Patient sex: F
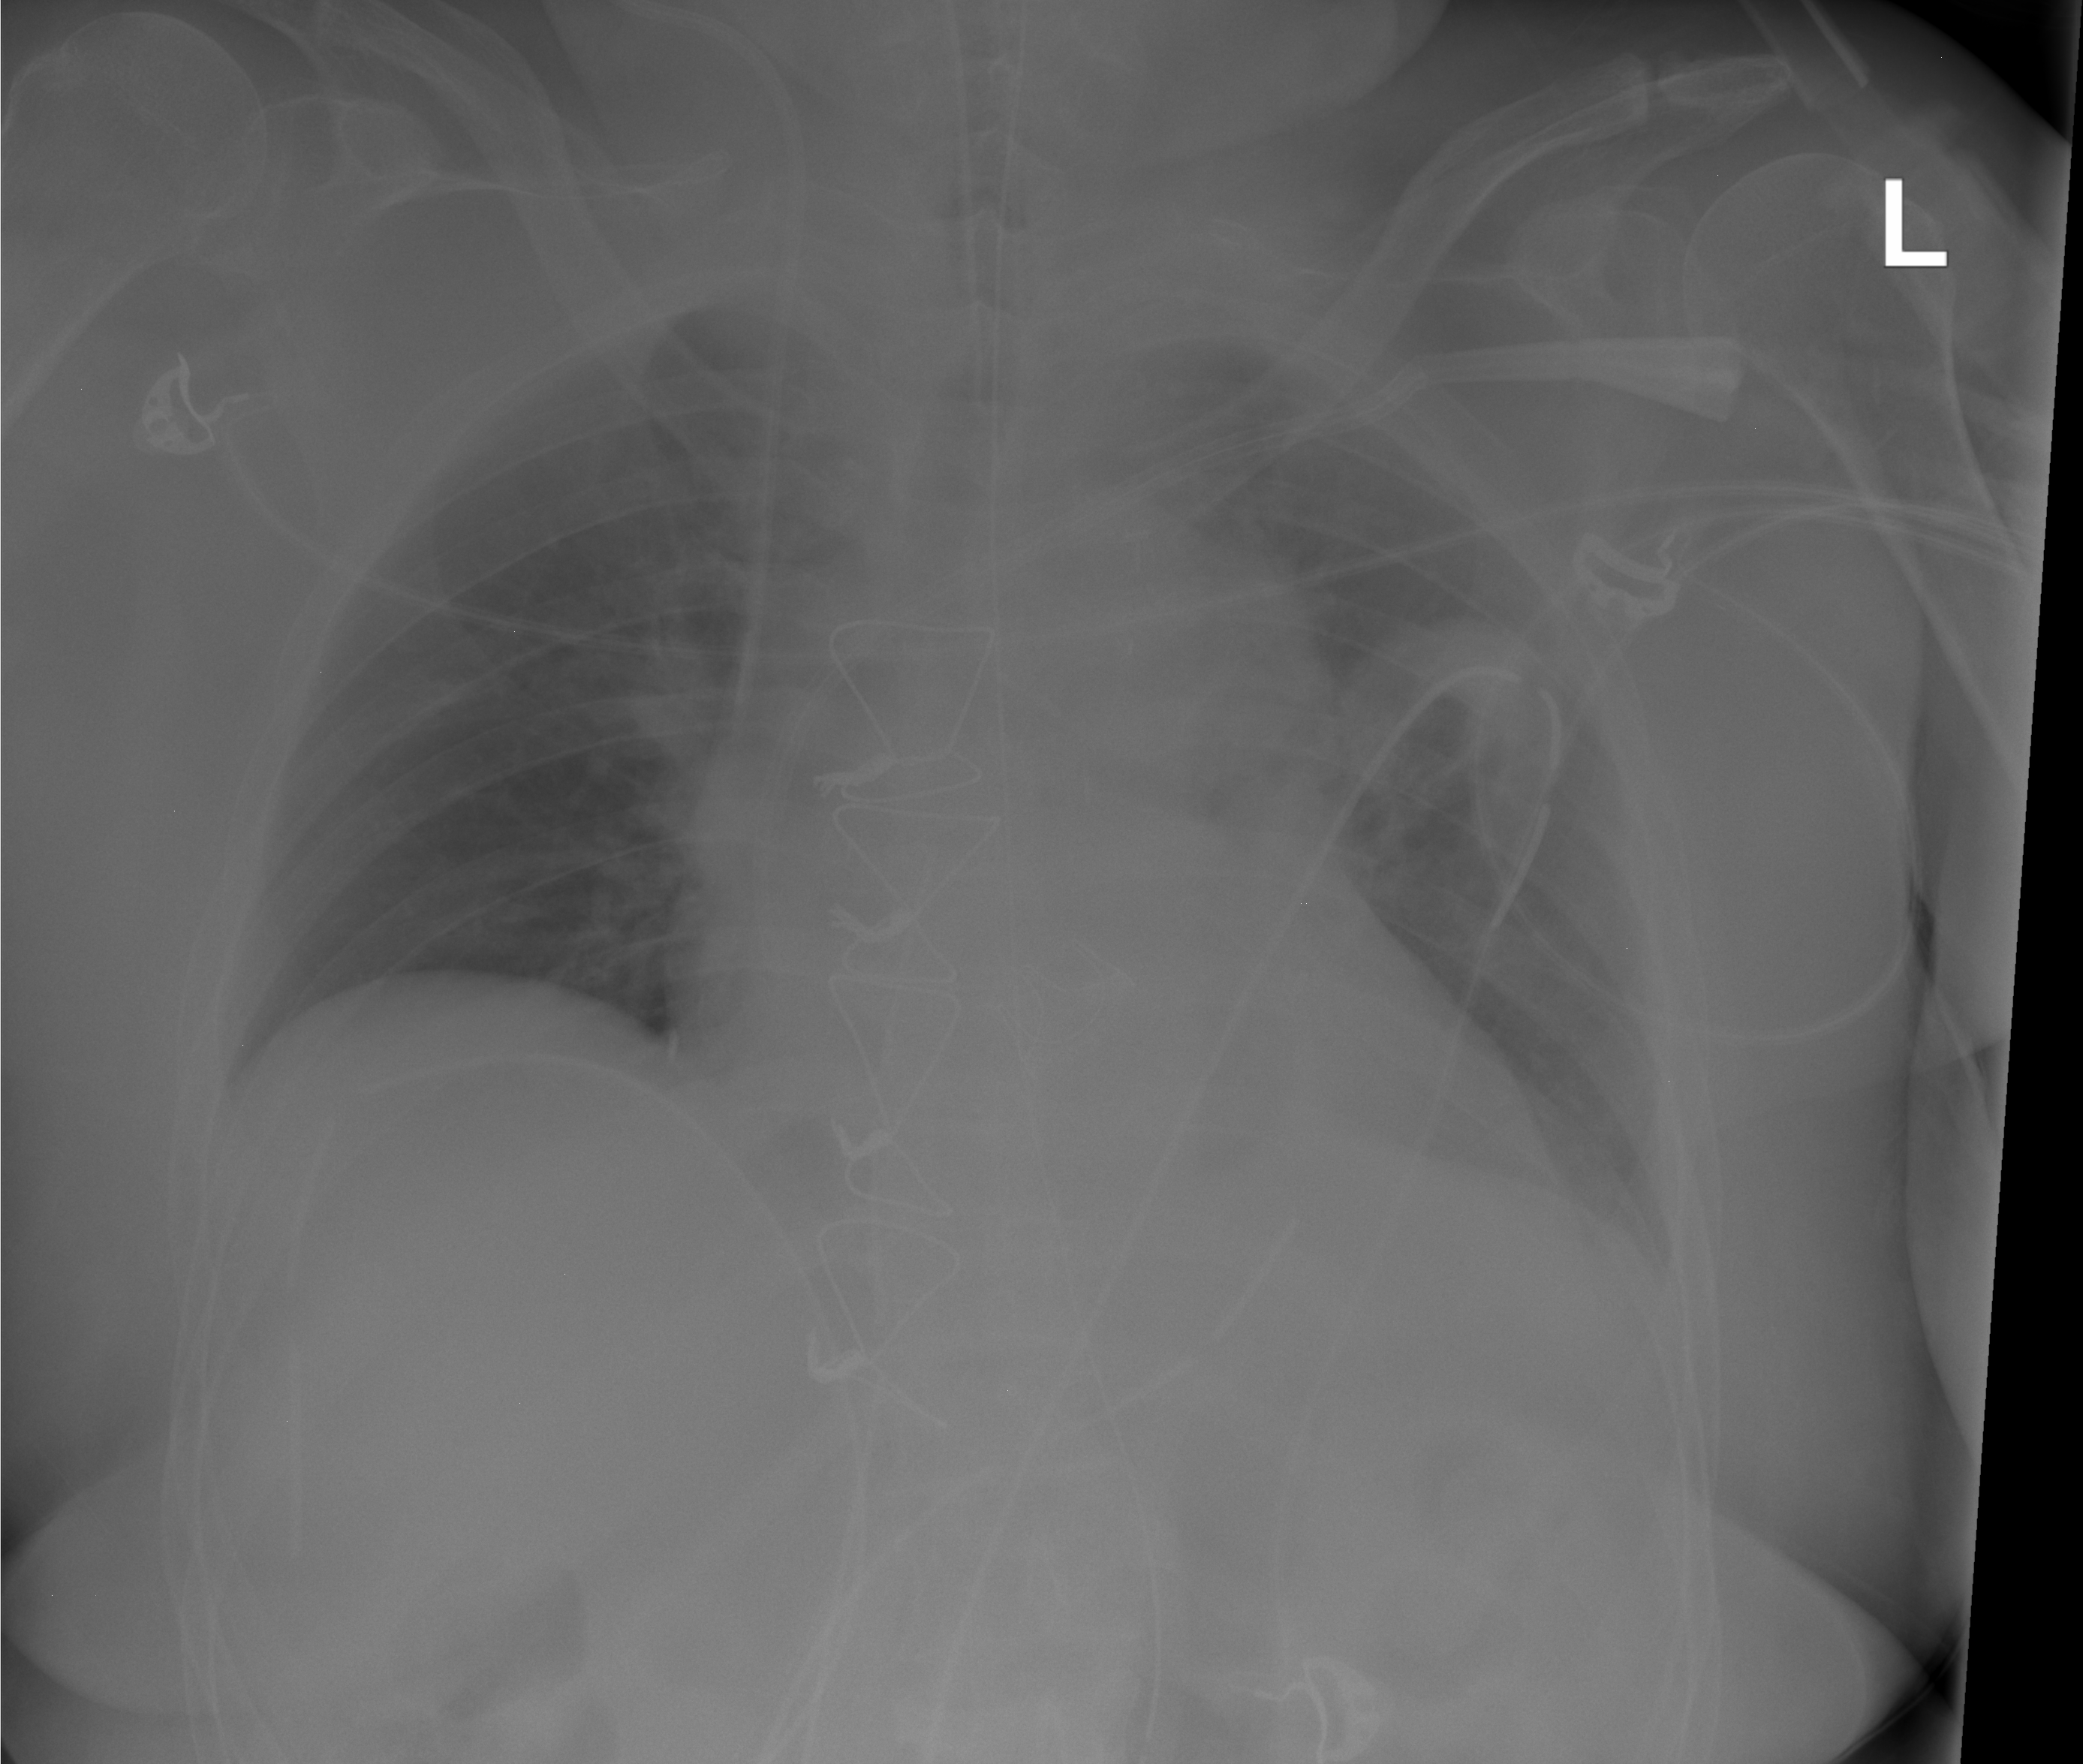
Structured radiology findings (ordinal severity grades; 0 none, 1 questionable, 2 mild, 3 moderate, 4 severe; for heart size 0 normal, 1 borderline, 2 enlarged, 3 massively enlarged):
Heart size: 0
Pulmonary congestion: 0
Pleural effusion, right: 0
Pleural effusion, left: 2
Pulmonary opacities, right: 0
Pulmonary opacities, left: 0
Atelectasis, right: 1
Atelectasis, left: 1